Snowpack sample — Buffalo Mountain, Silverthorne, Colorado, USA (2/22/26, 2:02 PM MST)
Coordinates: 39.622, -106.113
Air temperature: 33 °F
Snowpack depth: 63 cm
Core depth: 10 cm
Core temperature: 32 °F
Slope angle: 11°, slope face: 116°
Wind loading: low
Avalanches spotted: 0
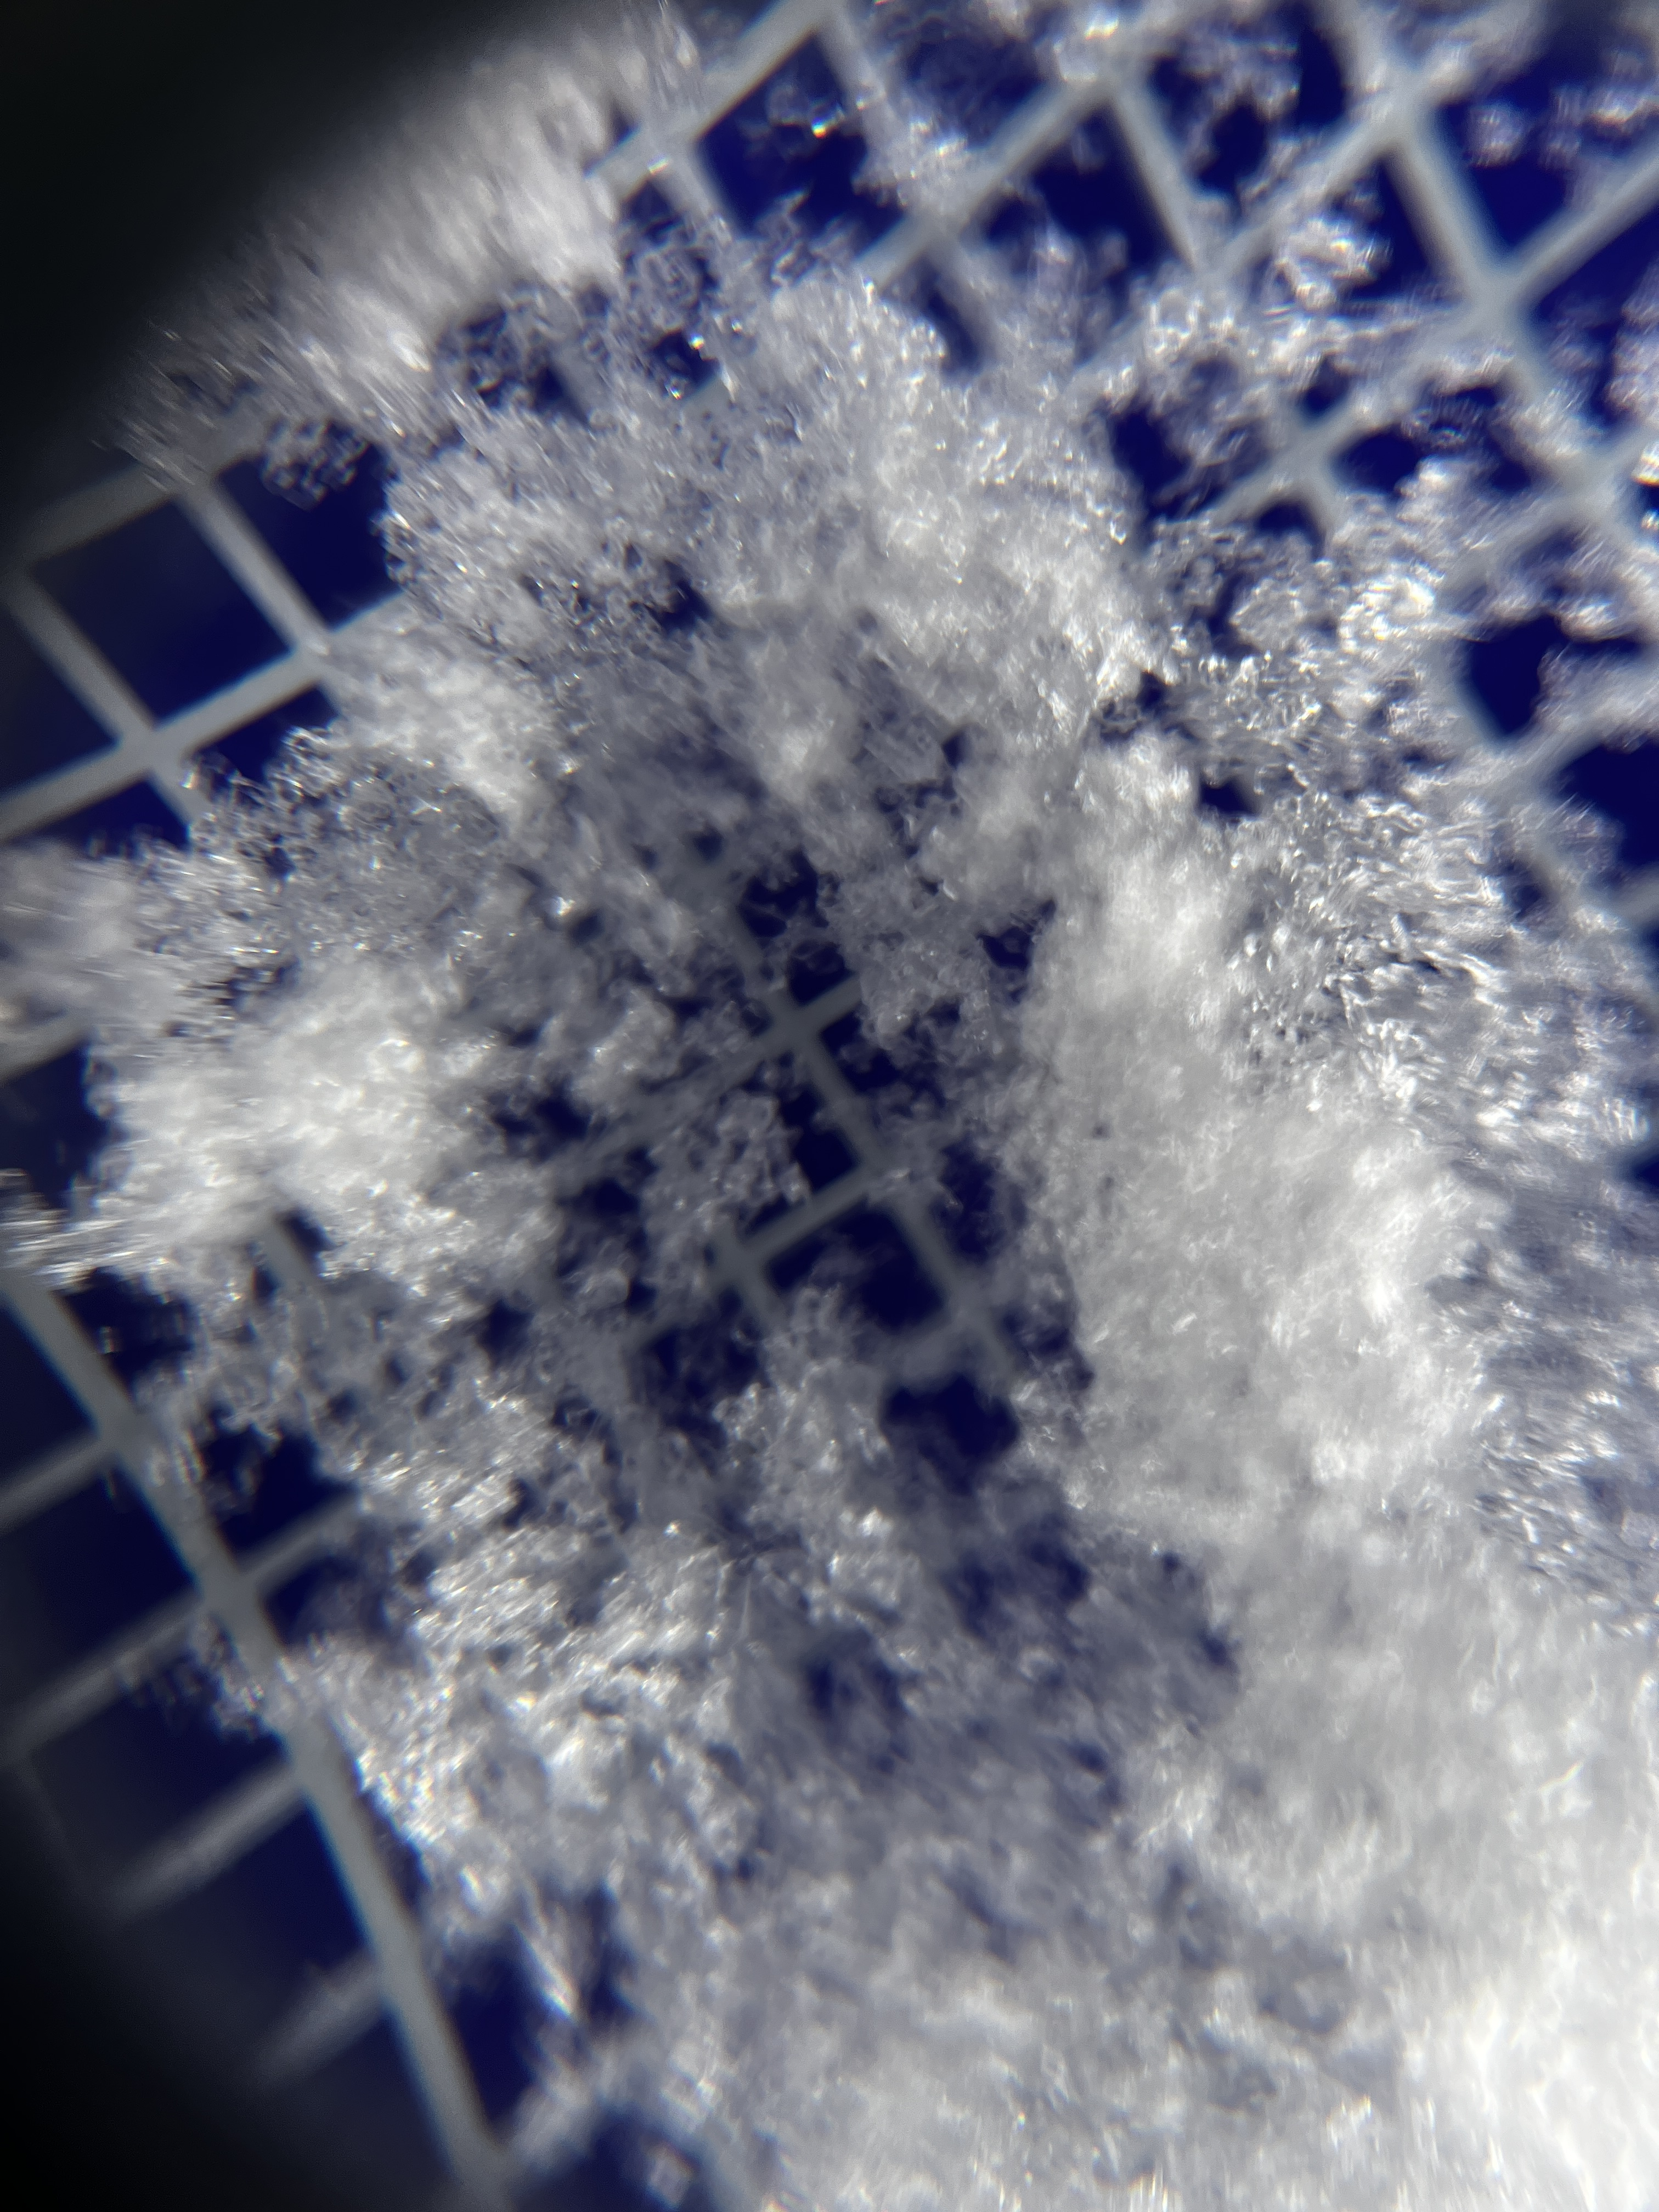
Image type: magnified_profile
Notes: In a firebreak similar to site 1, minimal wind loading with no spotted avalanches (not many faces in view though)